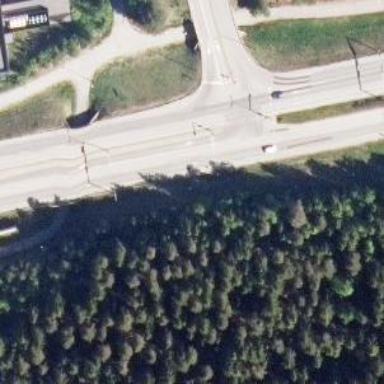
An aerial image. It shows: Primary highway.